Question: I'm not able to specify the bolded description text separately from the description beneath. They're both showing up as the same text, just one is larger and bold:

A simple question, but I can't seem to easily find any clear documentation on it. Is one specified in the manifest and the other specified via the developer dashboard? If so, that doesn't seem like an easy way to manage that user-facing copy.
<URL>
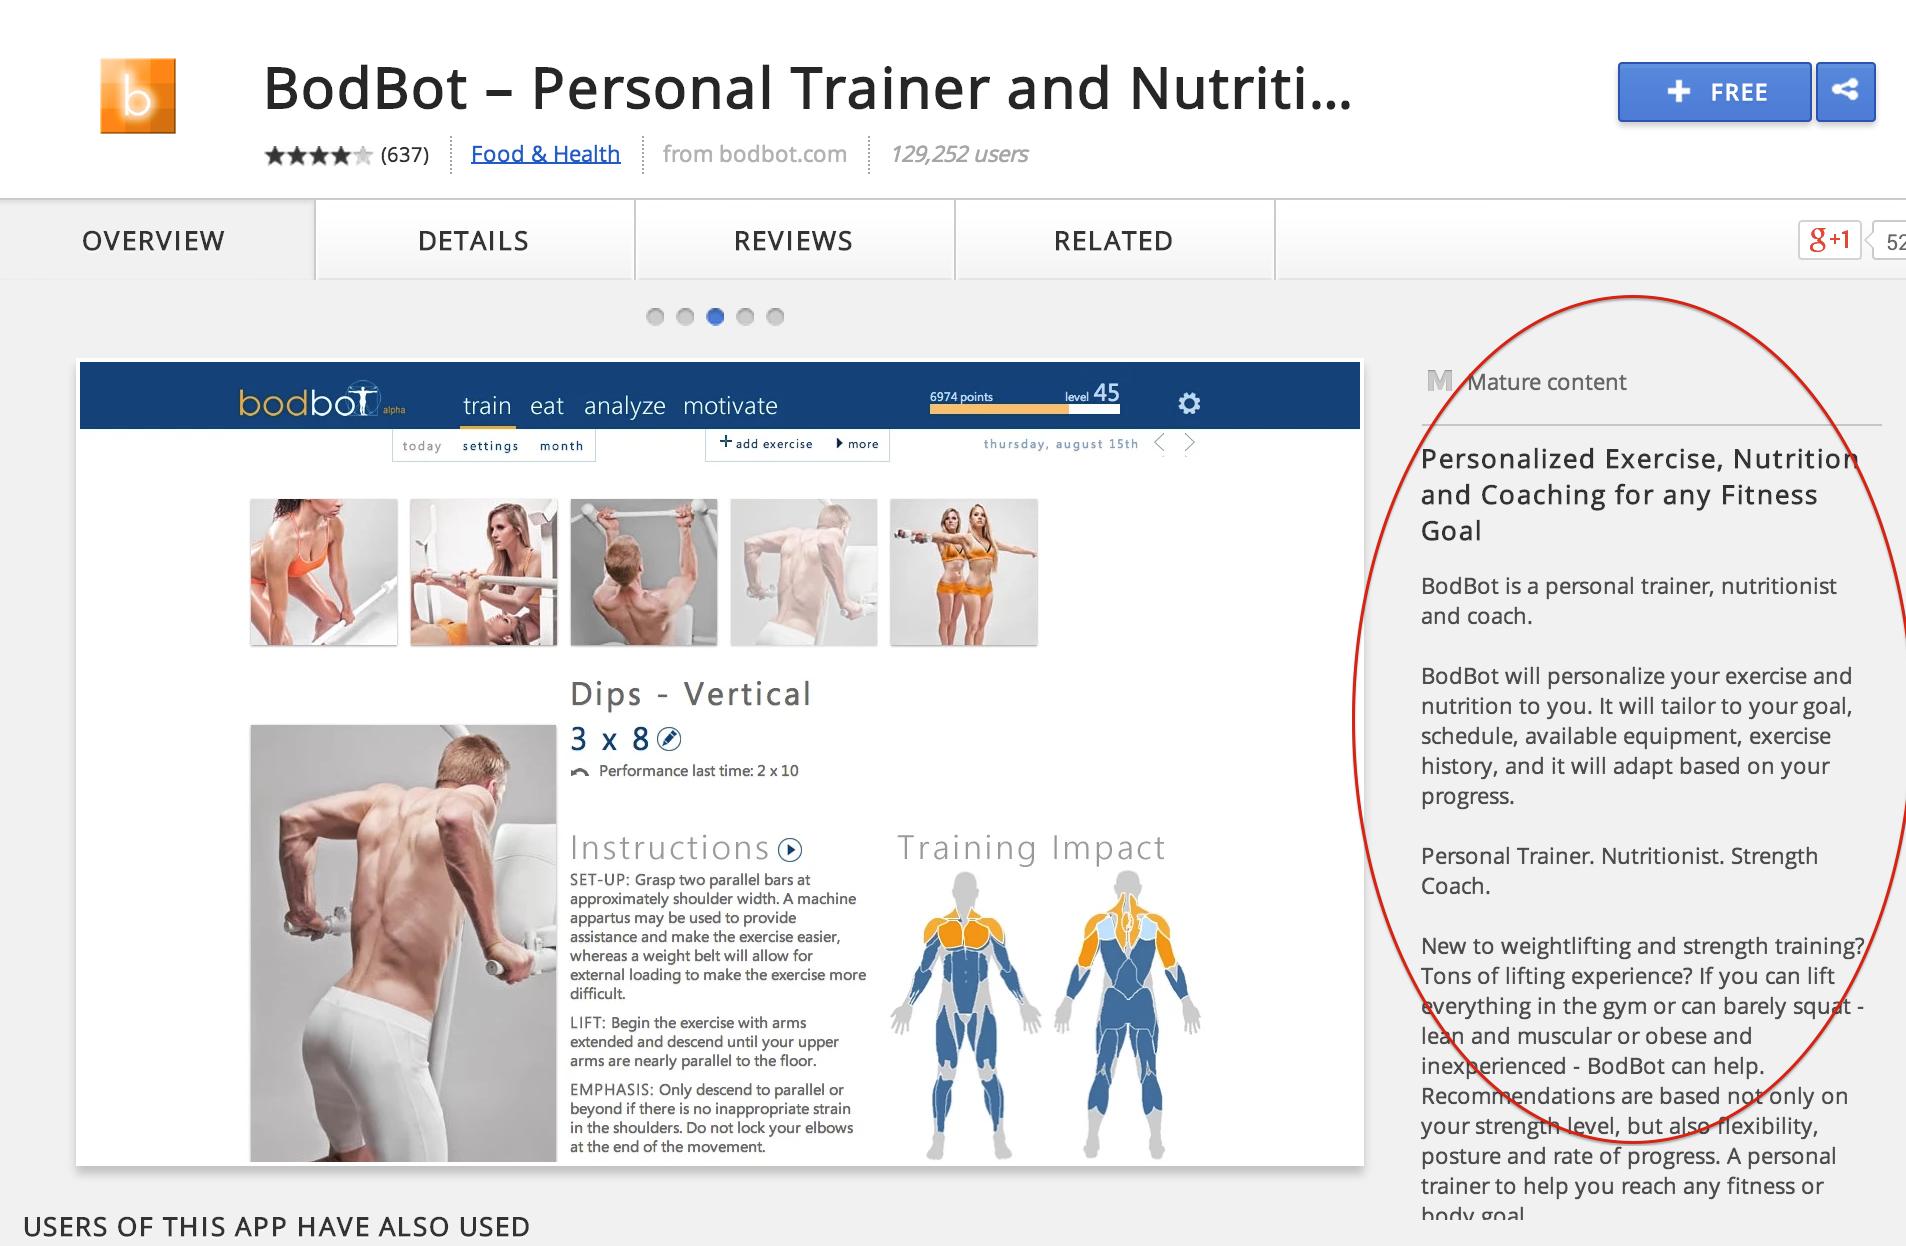
Answer: You have to do it in the <URL>. Uploaded a picture of mine, but removed my app info.
Fill out the detailed description box, outlined in black.